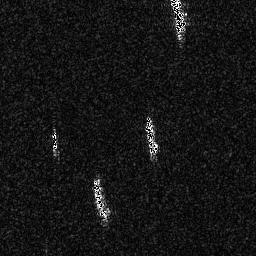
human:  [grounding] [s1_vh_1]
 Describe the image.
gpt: In the satellite image, there is  <ref>1 small ship </ref> <box>[[19, 50, 23, 60, 0]]</box> located at left,  <ref>1 medium ship </ref> <box>[[35, 69, 42, 85, 0]]</box> located at bottom,  <ref>1 medium ship </ref> <box>[[55, 44, 62, 61, 0]]</box> located at center,  <ref>1 medium ship </ref> <box>[[66, 0, 73, 15, 0]]</box> located at top.